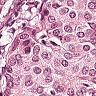
Metastatic tissue present: yes